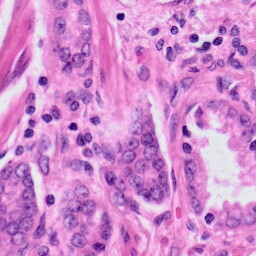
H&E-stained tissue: Prostate